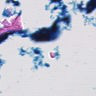
Metastatic tissue present: no